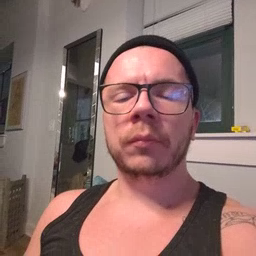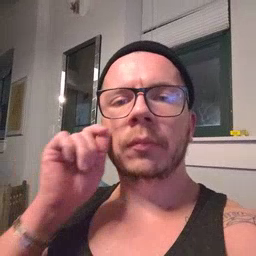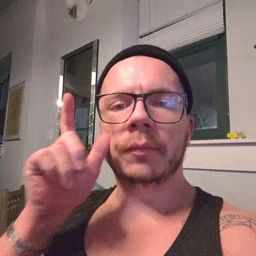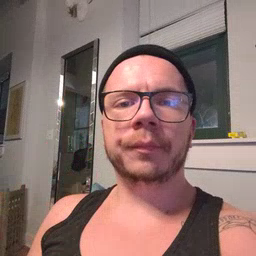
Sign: wake